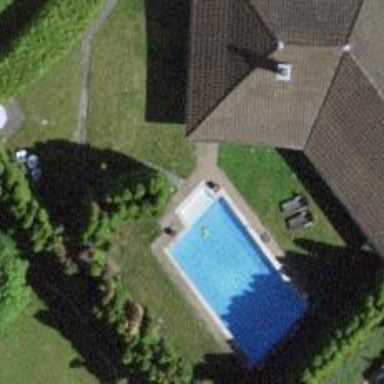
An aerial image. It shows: Swimming pool located in leisure land.